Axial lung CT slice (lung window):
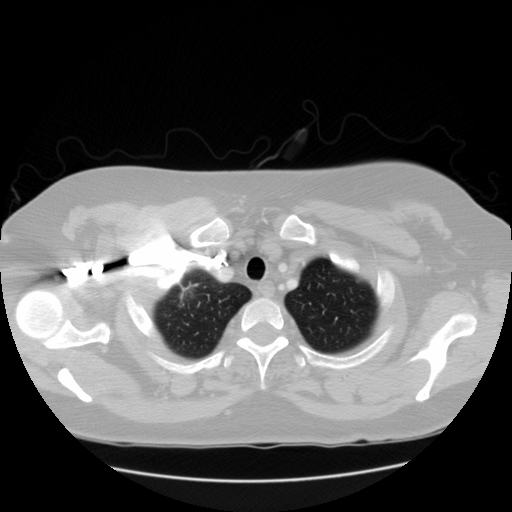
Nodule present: no